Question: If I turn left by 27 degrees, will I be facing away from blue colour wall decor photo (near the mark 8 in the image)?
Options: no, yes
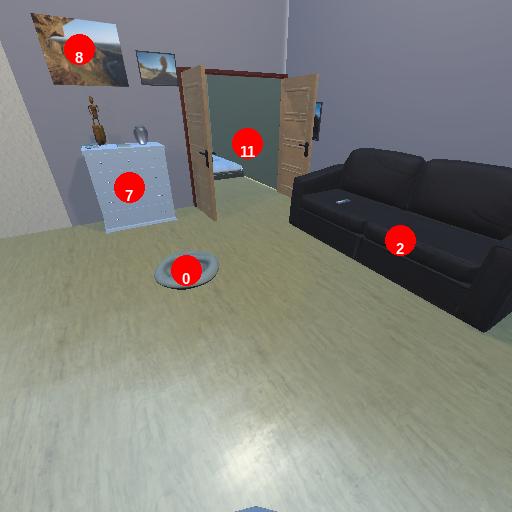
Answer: no